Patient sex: M
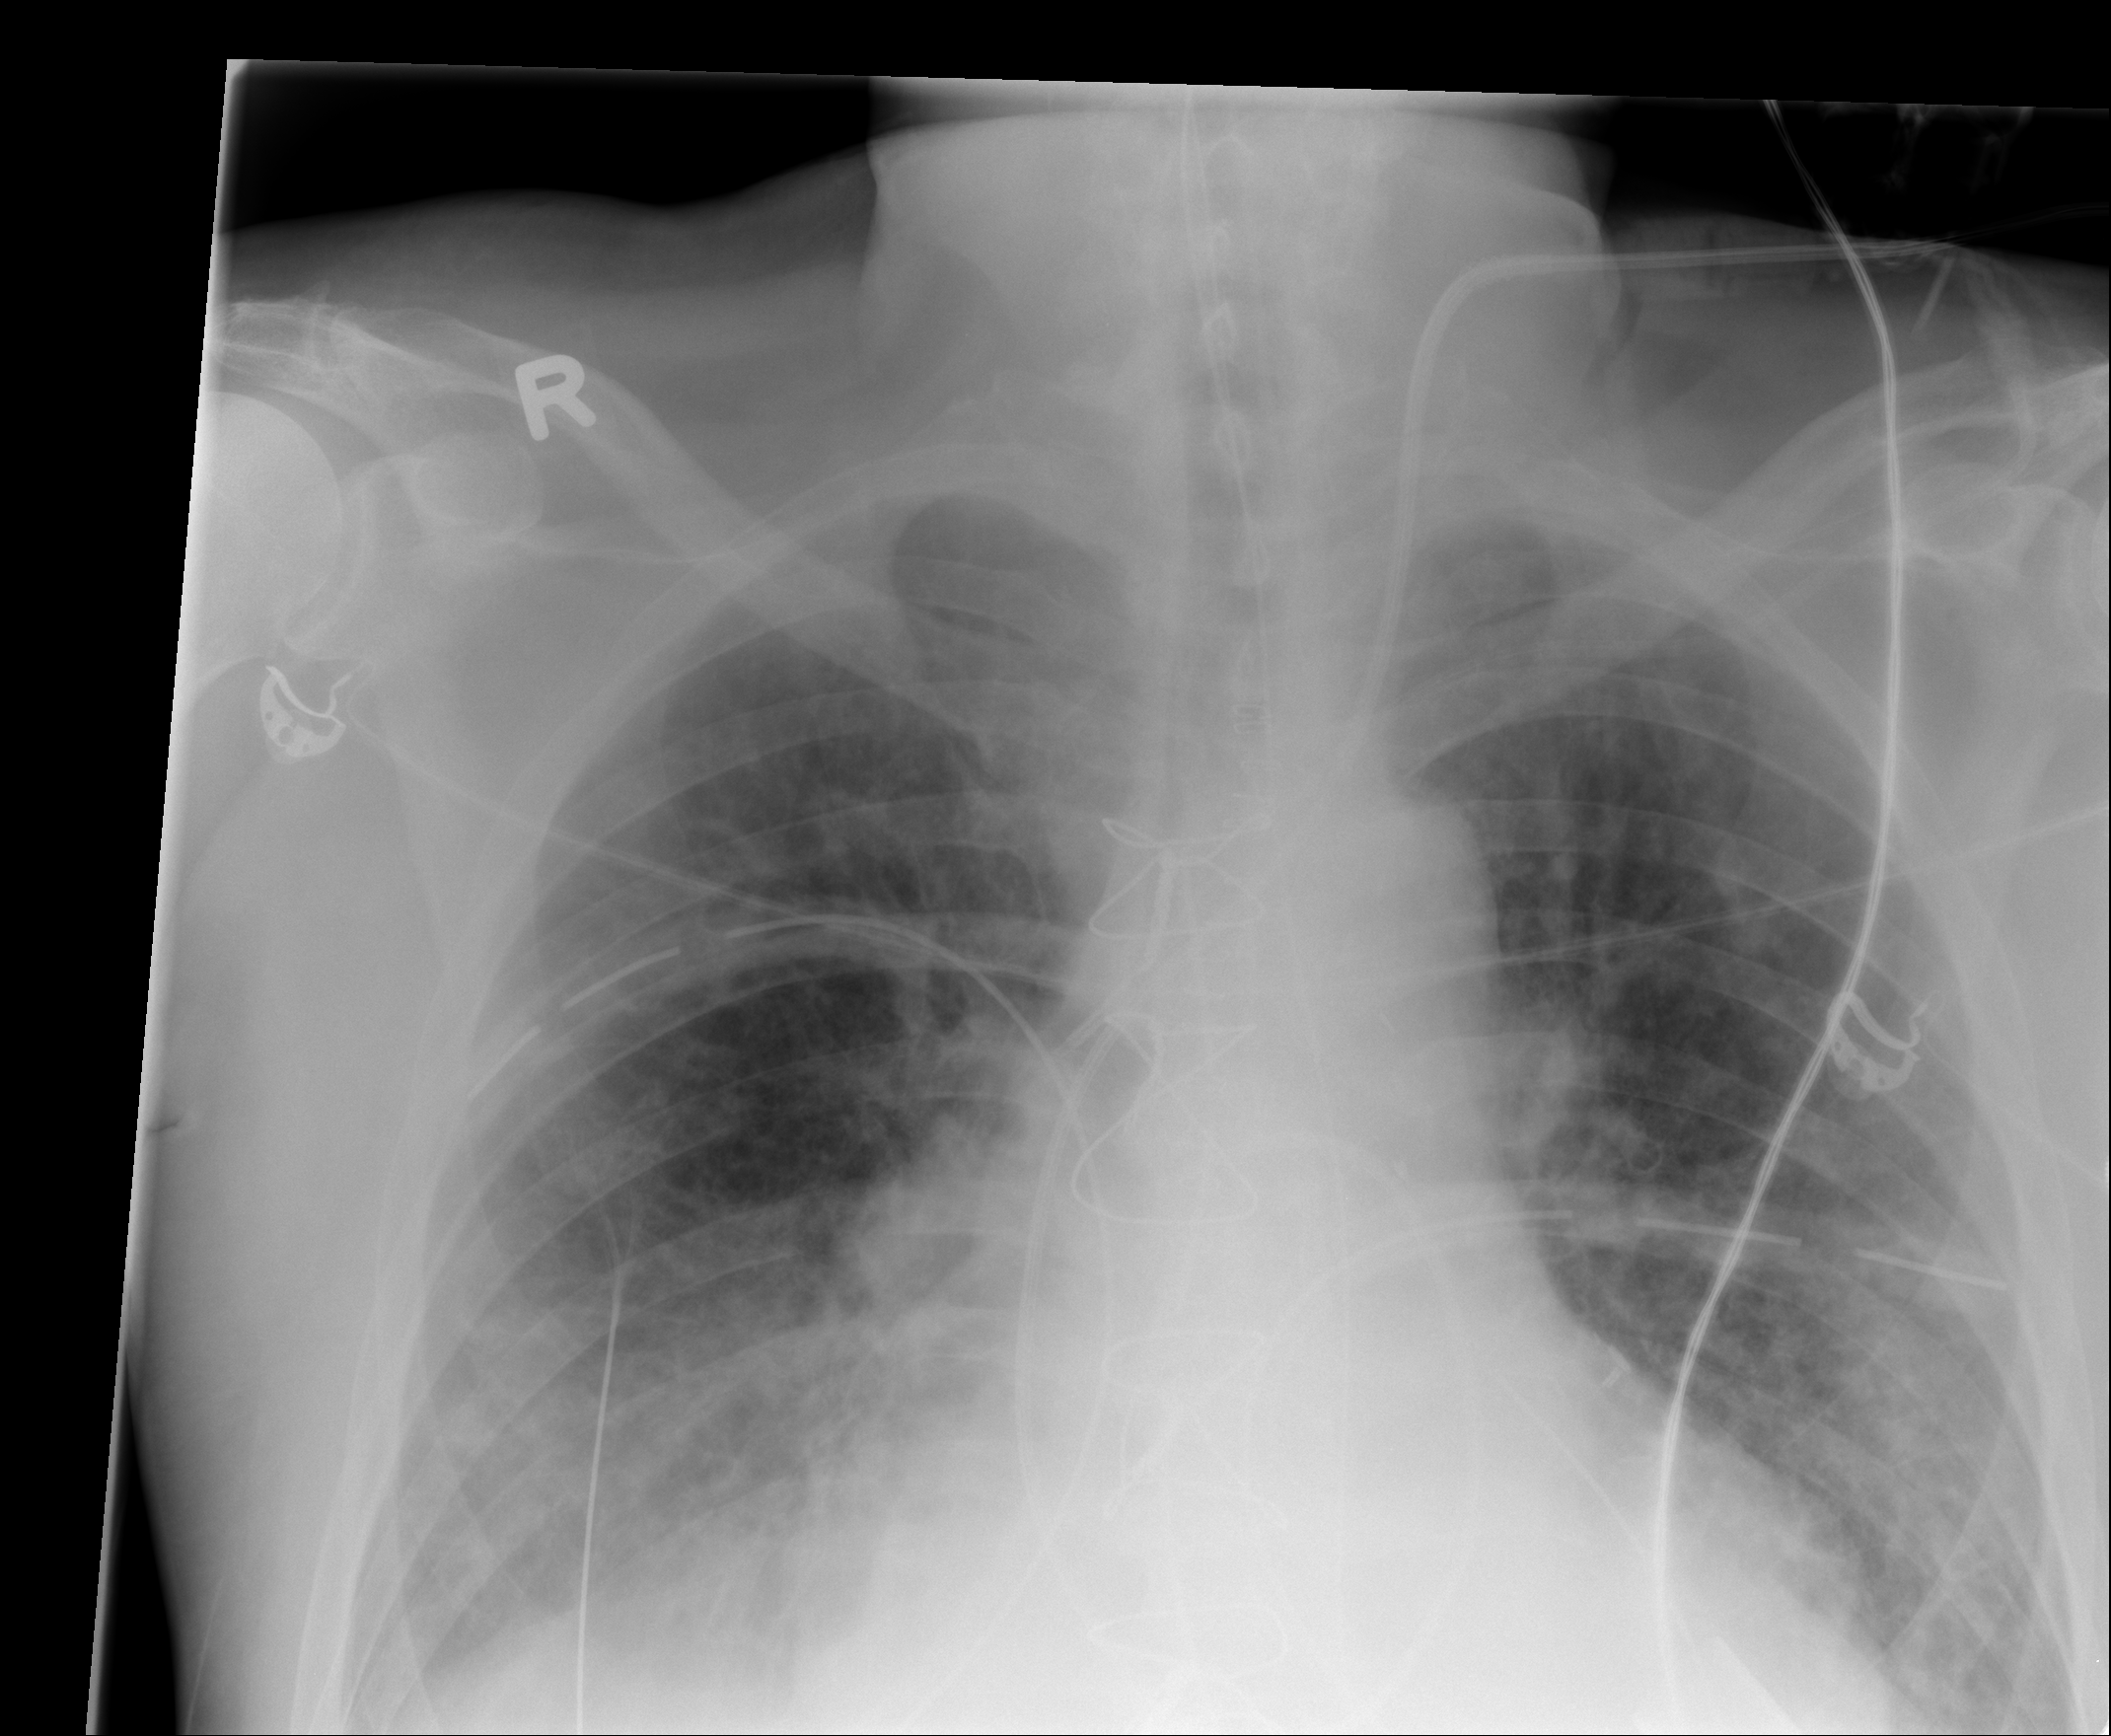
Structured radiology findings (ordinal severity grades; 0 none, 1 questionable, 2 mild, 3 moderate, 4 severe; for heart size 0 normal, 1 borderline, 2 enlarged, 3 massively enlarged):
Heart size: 2
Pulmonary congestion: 1
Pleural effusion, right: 2
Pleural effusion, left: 2
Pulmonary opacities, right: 1
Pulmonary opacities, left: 1
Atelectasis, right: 2
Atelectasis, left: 2